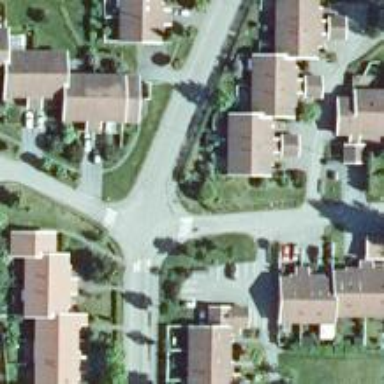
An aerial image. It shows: Charming neighbourhood.